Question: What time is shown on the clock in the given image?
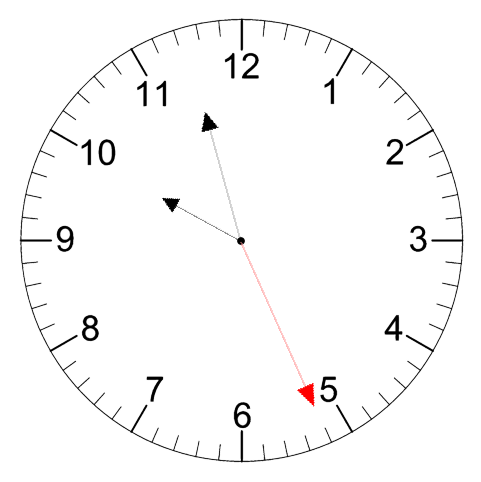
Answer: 09:57:26